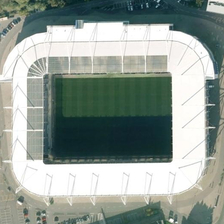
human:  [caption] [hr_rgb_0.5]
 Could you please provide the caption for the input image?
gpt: many cars are in a parking lot near a large stadium .

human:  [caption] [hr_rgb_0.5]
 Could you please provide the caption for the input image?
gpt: many cars are in a parking lot near a large stadium .

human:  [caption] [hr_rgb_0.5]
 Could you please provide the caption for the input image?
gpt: many cars are in a parking lot near a large stadium .

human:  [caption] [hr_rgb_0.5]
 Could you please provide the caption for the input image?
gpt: many cars are in a parking lot near a large stadium .

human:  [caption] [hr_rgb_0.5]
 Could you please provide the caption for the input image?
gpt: many cars are in a parking lot near a large stadium .